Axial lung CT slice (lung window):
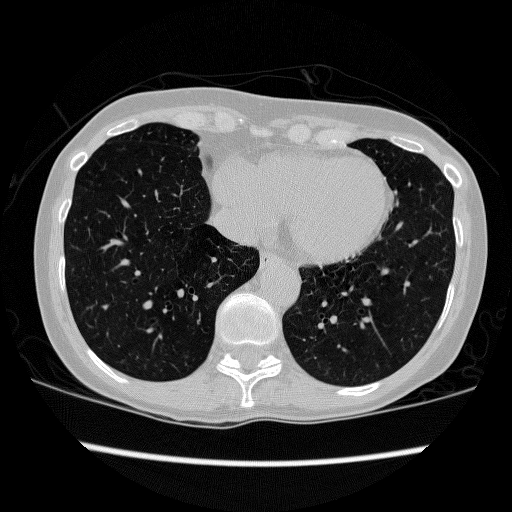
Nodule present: no